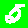
Digit: 5